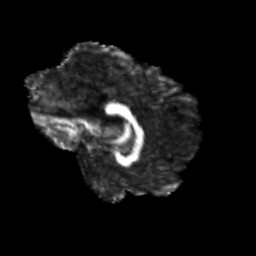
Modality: FA
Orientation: sagittal
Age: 25
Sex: female
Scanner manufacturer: siemens
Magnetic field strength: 3 T
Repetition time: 3.5 s
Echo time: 0.113 s